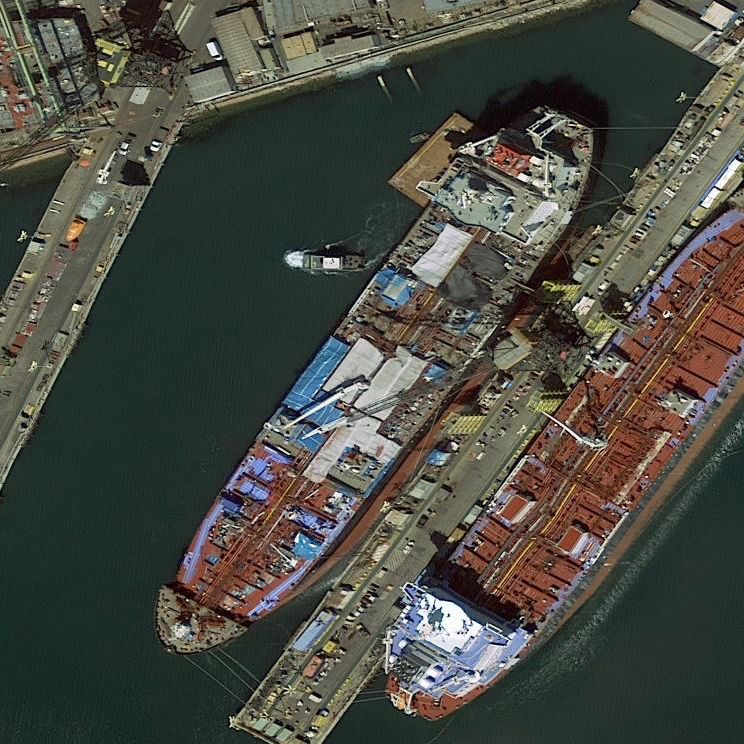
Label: Cargo_ship